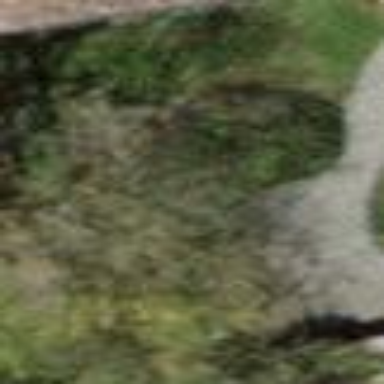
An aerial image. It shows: View of greenery.